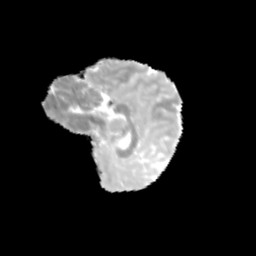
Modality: MD
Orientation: sagittal
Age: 10
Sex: female
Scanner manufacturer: siemens
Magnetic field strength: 3 T
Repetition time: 3.8 s
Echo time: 0.07 s